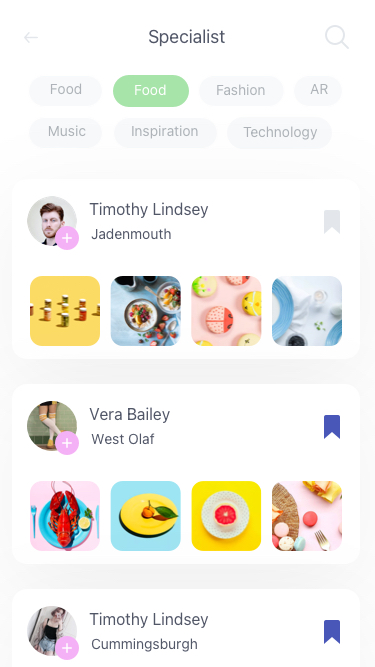
Text in this UI design:
Specialist
Food
Music
Inspiration
Technology
Timothy Lindsey
Jadenmouth
Vera Bailey
West Olaf
Timothy Lindsey
Cummingsburgh
Food
AR
Fashion